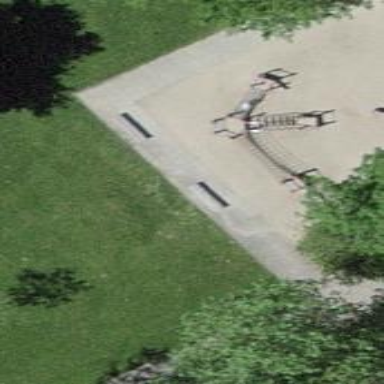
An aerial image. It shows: Brown bench in the vicinity.